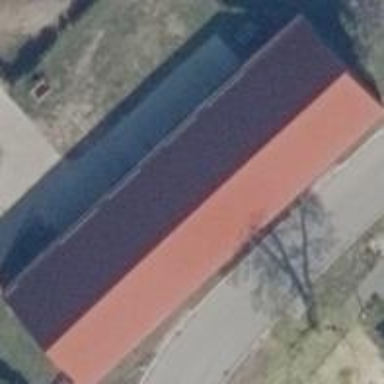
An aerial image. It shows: Farm auxiliary building.